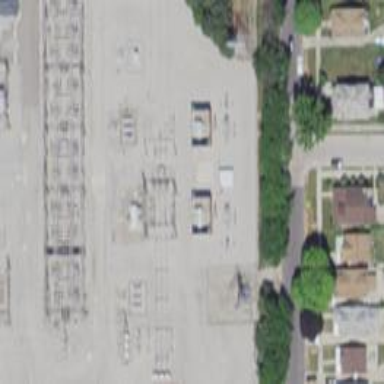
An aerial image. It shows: Switch used for power control.